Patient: sex M, age 47
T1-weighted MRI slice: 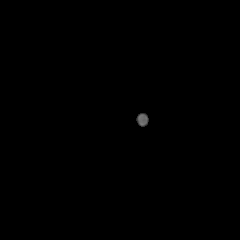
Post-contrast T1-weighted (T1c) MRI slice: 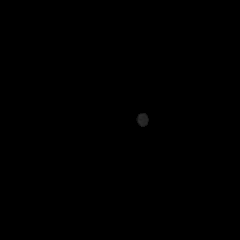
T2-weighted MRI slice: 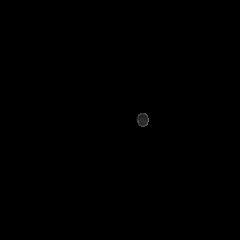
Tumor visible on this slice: no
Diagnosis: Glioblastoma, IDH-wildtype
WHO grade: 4